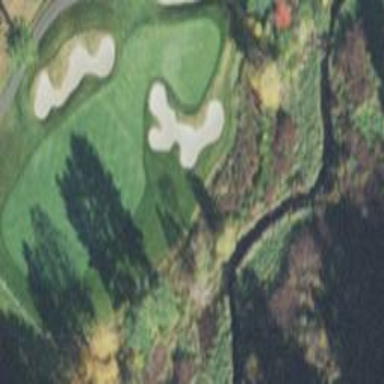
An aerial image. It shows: Grassy area designated as golf fairway.